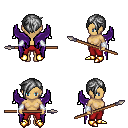
a pixel art fantasy rpg character, female body template, human, tanned skin, purple wings, red pants, gray pixie cut hairstyle, white cloth bracers, gold boots, spear, four views (front, back, left, right), 2x2 character sprite sheet, small pixel art, hard edges, no anti-aliasing